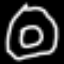
Label: donut